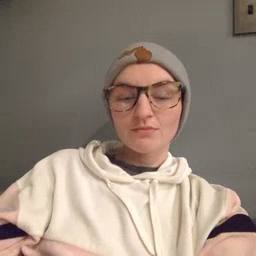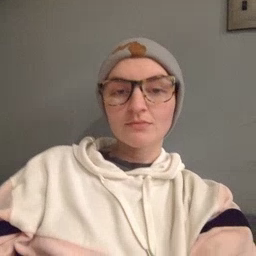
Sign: better